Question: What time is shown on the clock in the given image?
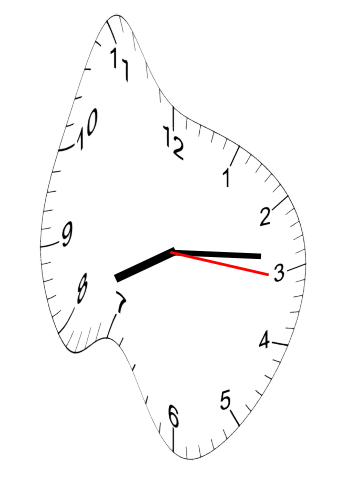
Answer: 08:14:16